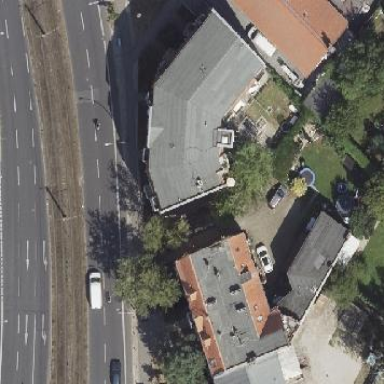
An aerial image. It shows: Apartments building with gambrel-shaped roof.